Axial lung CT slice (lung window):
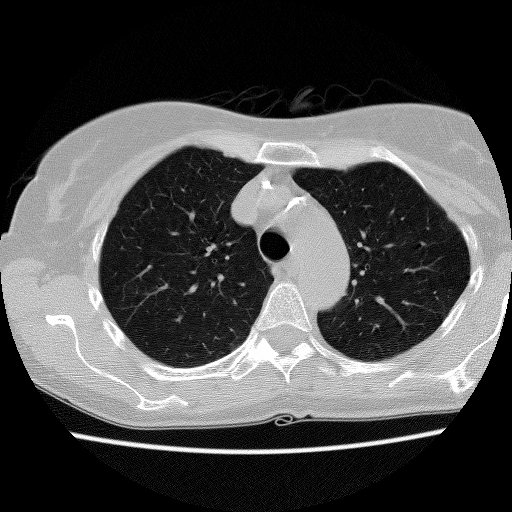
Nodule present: no